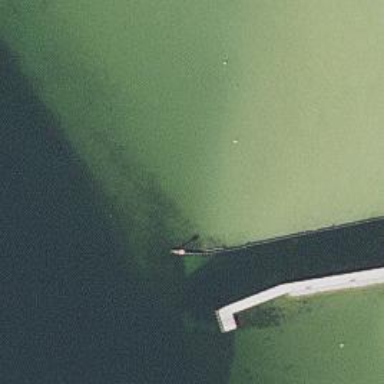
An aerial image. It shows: Breakwater structure.